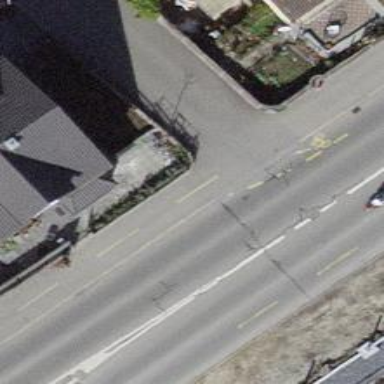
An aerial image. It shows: Asphalt road in residential area.